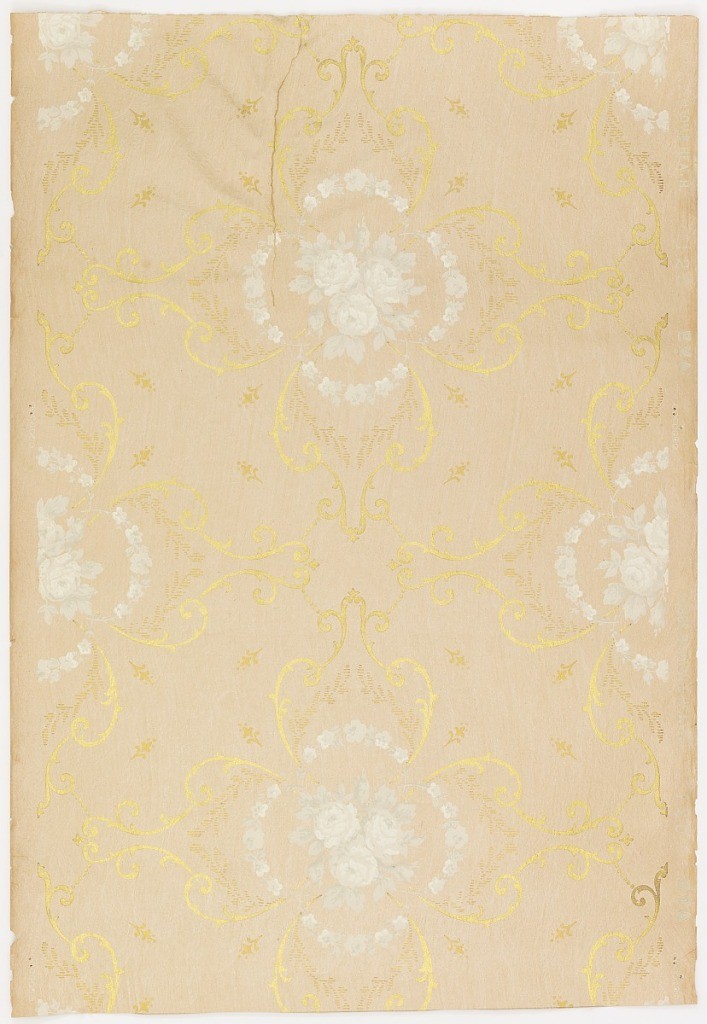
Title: Ceiling paper
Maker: Hobbs, Benton & Heath, Hoboken, New Jersey
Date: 1905–1915
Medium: Machine-printed paper, textured, liquid mica
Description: Floral bouquet of white flowers surrounded by wreath of petite white flowers, in the center of a larger quatrefoil motif. Printed in white and metallic gold on ungrounded paper.